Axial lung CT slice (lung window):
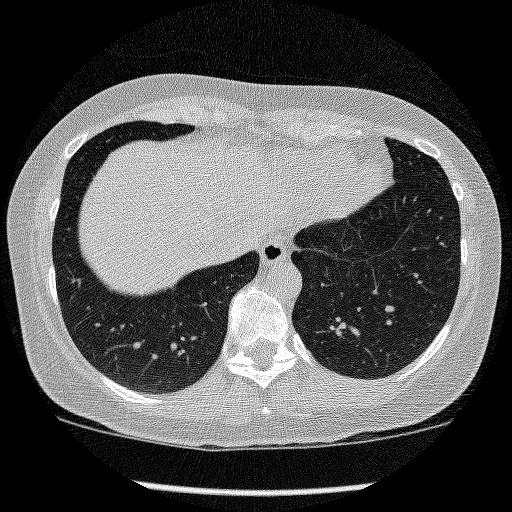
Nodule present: no